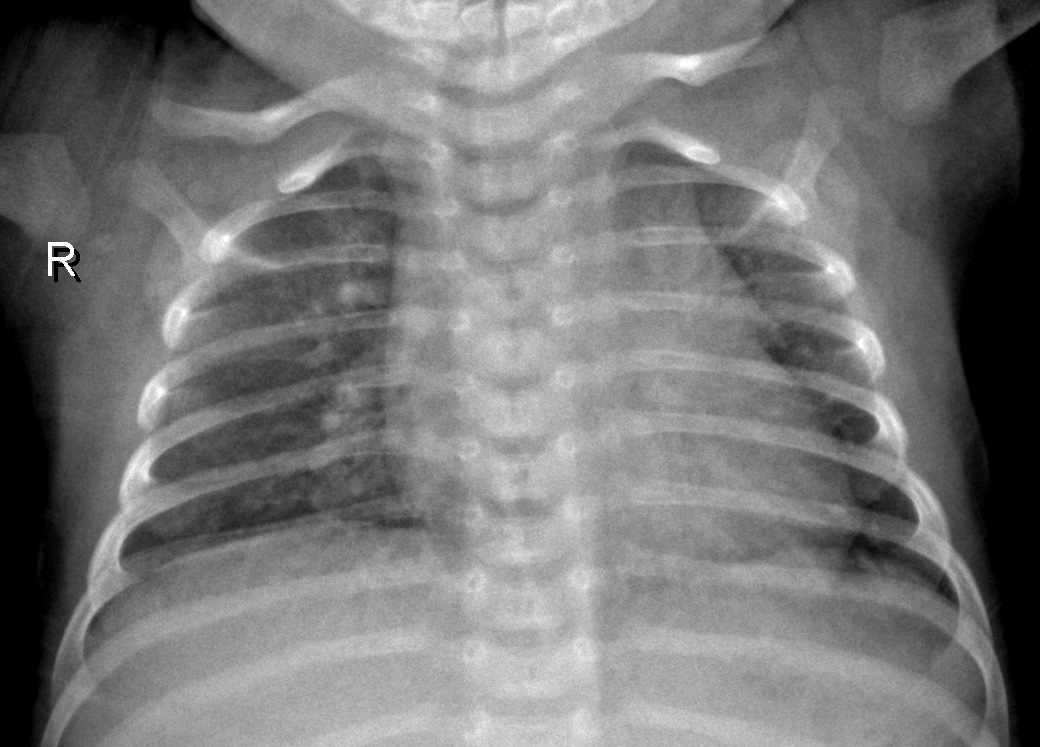
Diagnosis: NORMAL